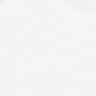
Metastatic tissue present: no